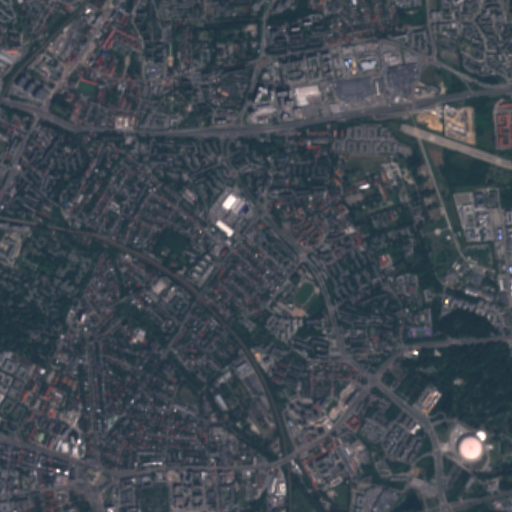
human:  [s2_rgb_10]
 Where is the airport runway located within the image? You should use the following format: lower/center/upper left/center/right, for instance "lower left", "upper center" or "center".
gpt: The airport runway is located in the upper right of the image.
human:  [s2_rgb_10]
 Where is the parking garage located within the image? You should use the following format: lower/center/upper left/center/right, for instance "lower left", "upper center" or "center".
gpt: The parking garage is located in the upper center of the image.
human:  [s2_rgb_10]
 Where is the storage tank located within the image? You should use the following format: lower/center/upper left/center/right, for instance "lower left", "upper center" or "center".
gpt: The storage tank is located in the upper center of the image.
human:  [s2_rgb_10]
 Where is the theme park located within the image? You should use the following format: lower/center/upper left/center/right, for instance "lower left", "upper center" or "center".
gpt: The theme park is located in the center right of the image.
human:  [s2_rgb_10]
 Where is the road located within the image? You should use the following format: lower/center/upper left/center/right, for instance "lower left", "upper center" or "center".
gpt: There is no road in the image.